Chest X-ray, PA view. Patient: 41 years old, sex M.
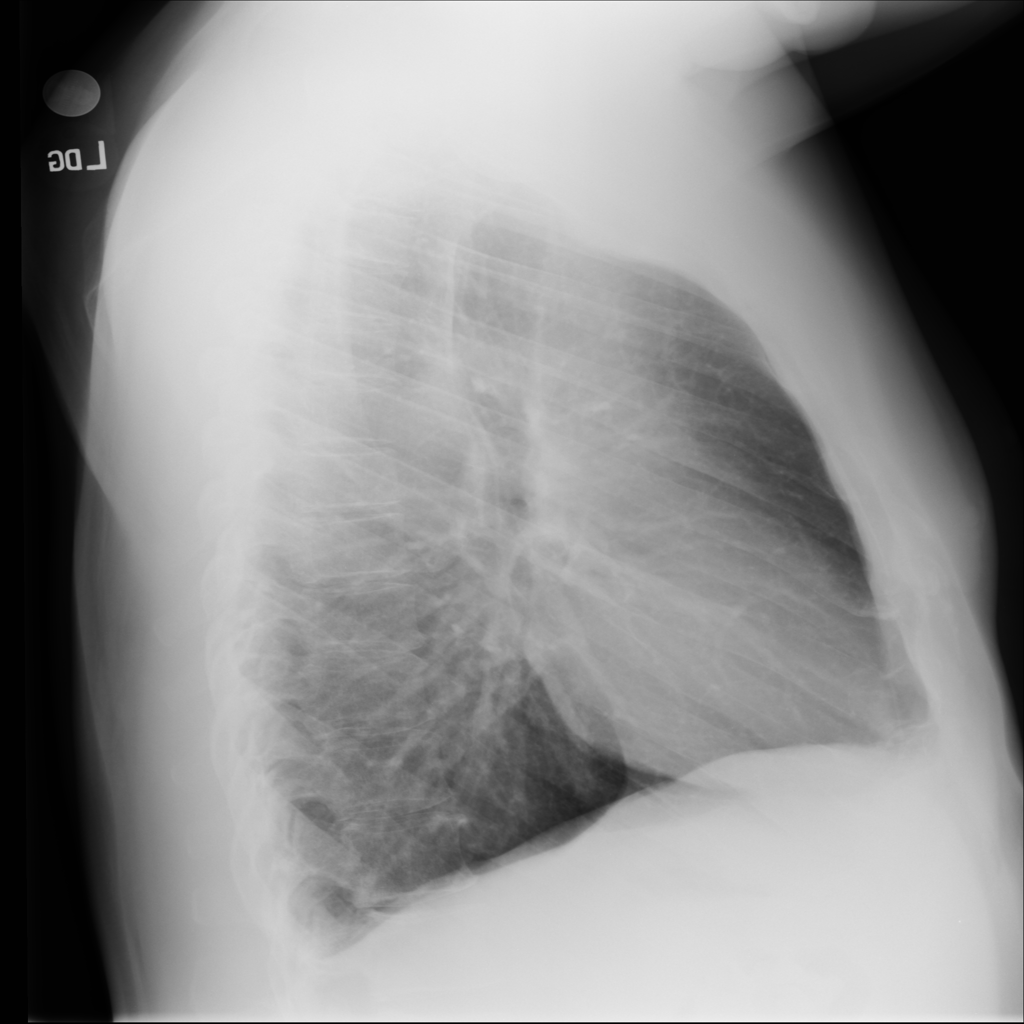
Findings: No Finding